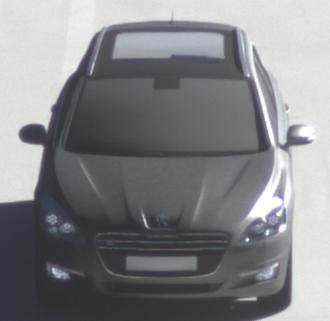
Make: Peugeot
Model: 508 SW 120 VTi
Detailed model: 508 (I) SW
Model produced from: 2011/03
Model produced until: 2014/05
Doors: 5
Color: gray
Road condition: dry road
Daytime: morning or afternoon
Contrast: high contrast